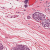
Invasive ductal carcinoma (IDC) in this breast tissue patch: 0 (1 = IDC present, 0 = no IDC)